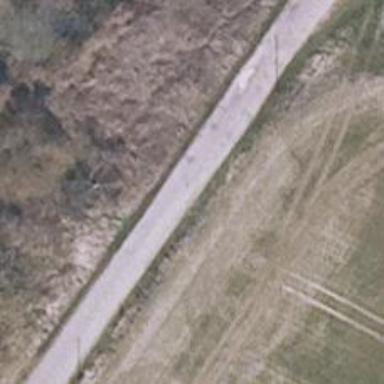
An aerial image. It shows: Unclassified road.